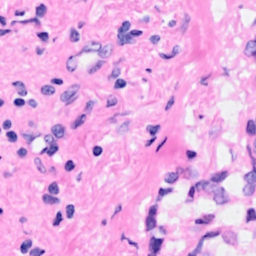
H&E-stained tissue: Breast